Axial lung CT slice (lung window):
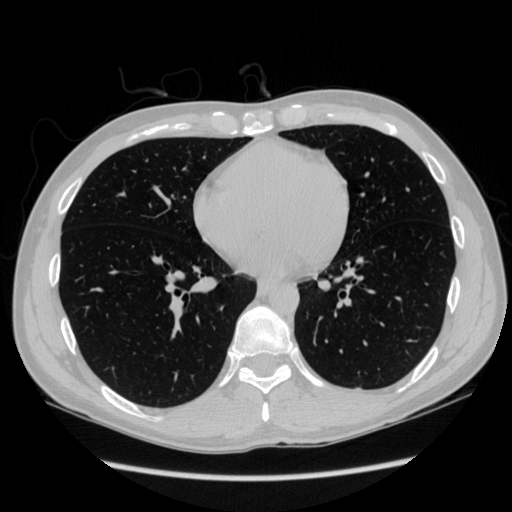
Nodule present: no